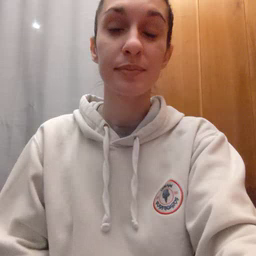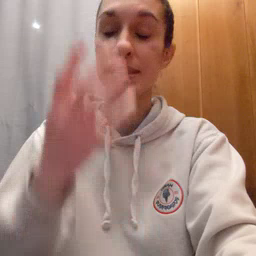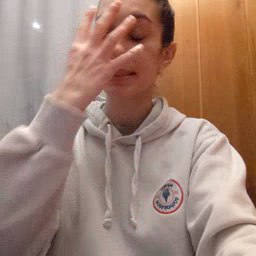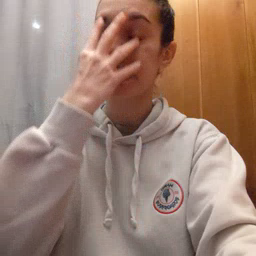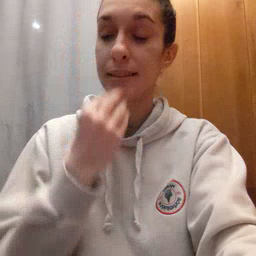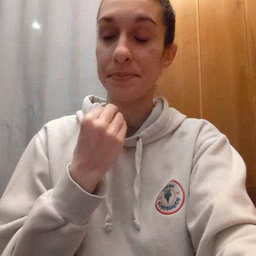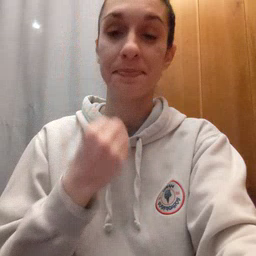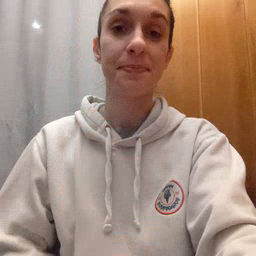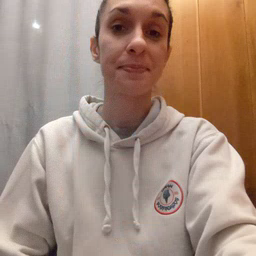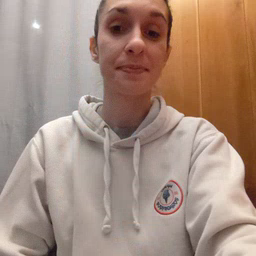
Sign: sleep